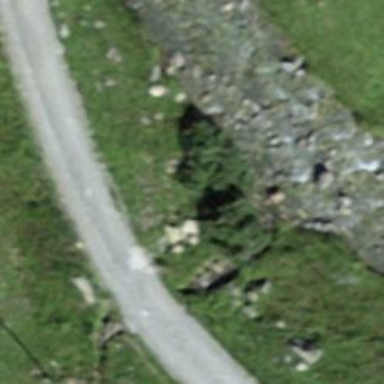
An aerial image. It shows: Culvert tunnel passing through ditch.